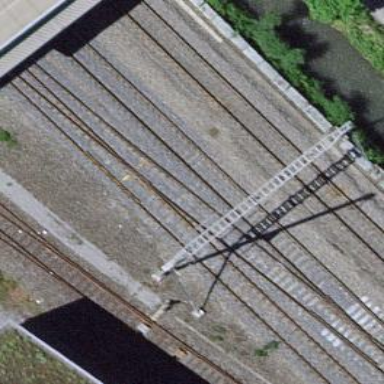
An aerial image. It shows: Siding railway track with electrified contact line.